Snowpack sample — Snodgrass Mountain, Crested Butte, Colorado (2/4/25, 12:06 PM MST)
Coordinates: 38.923, -106.968
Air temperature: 35 °F
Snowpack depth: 80 cm
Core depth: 80 cm
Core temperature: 32 °F
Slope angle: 14°, slope face: 78°
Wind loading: low
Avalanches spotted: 0
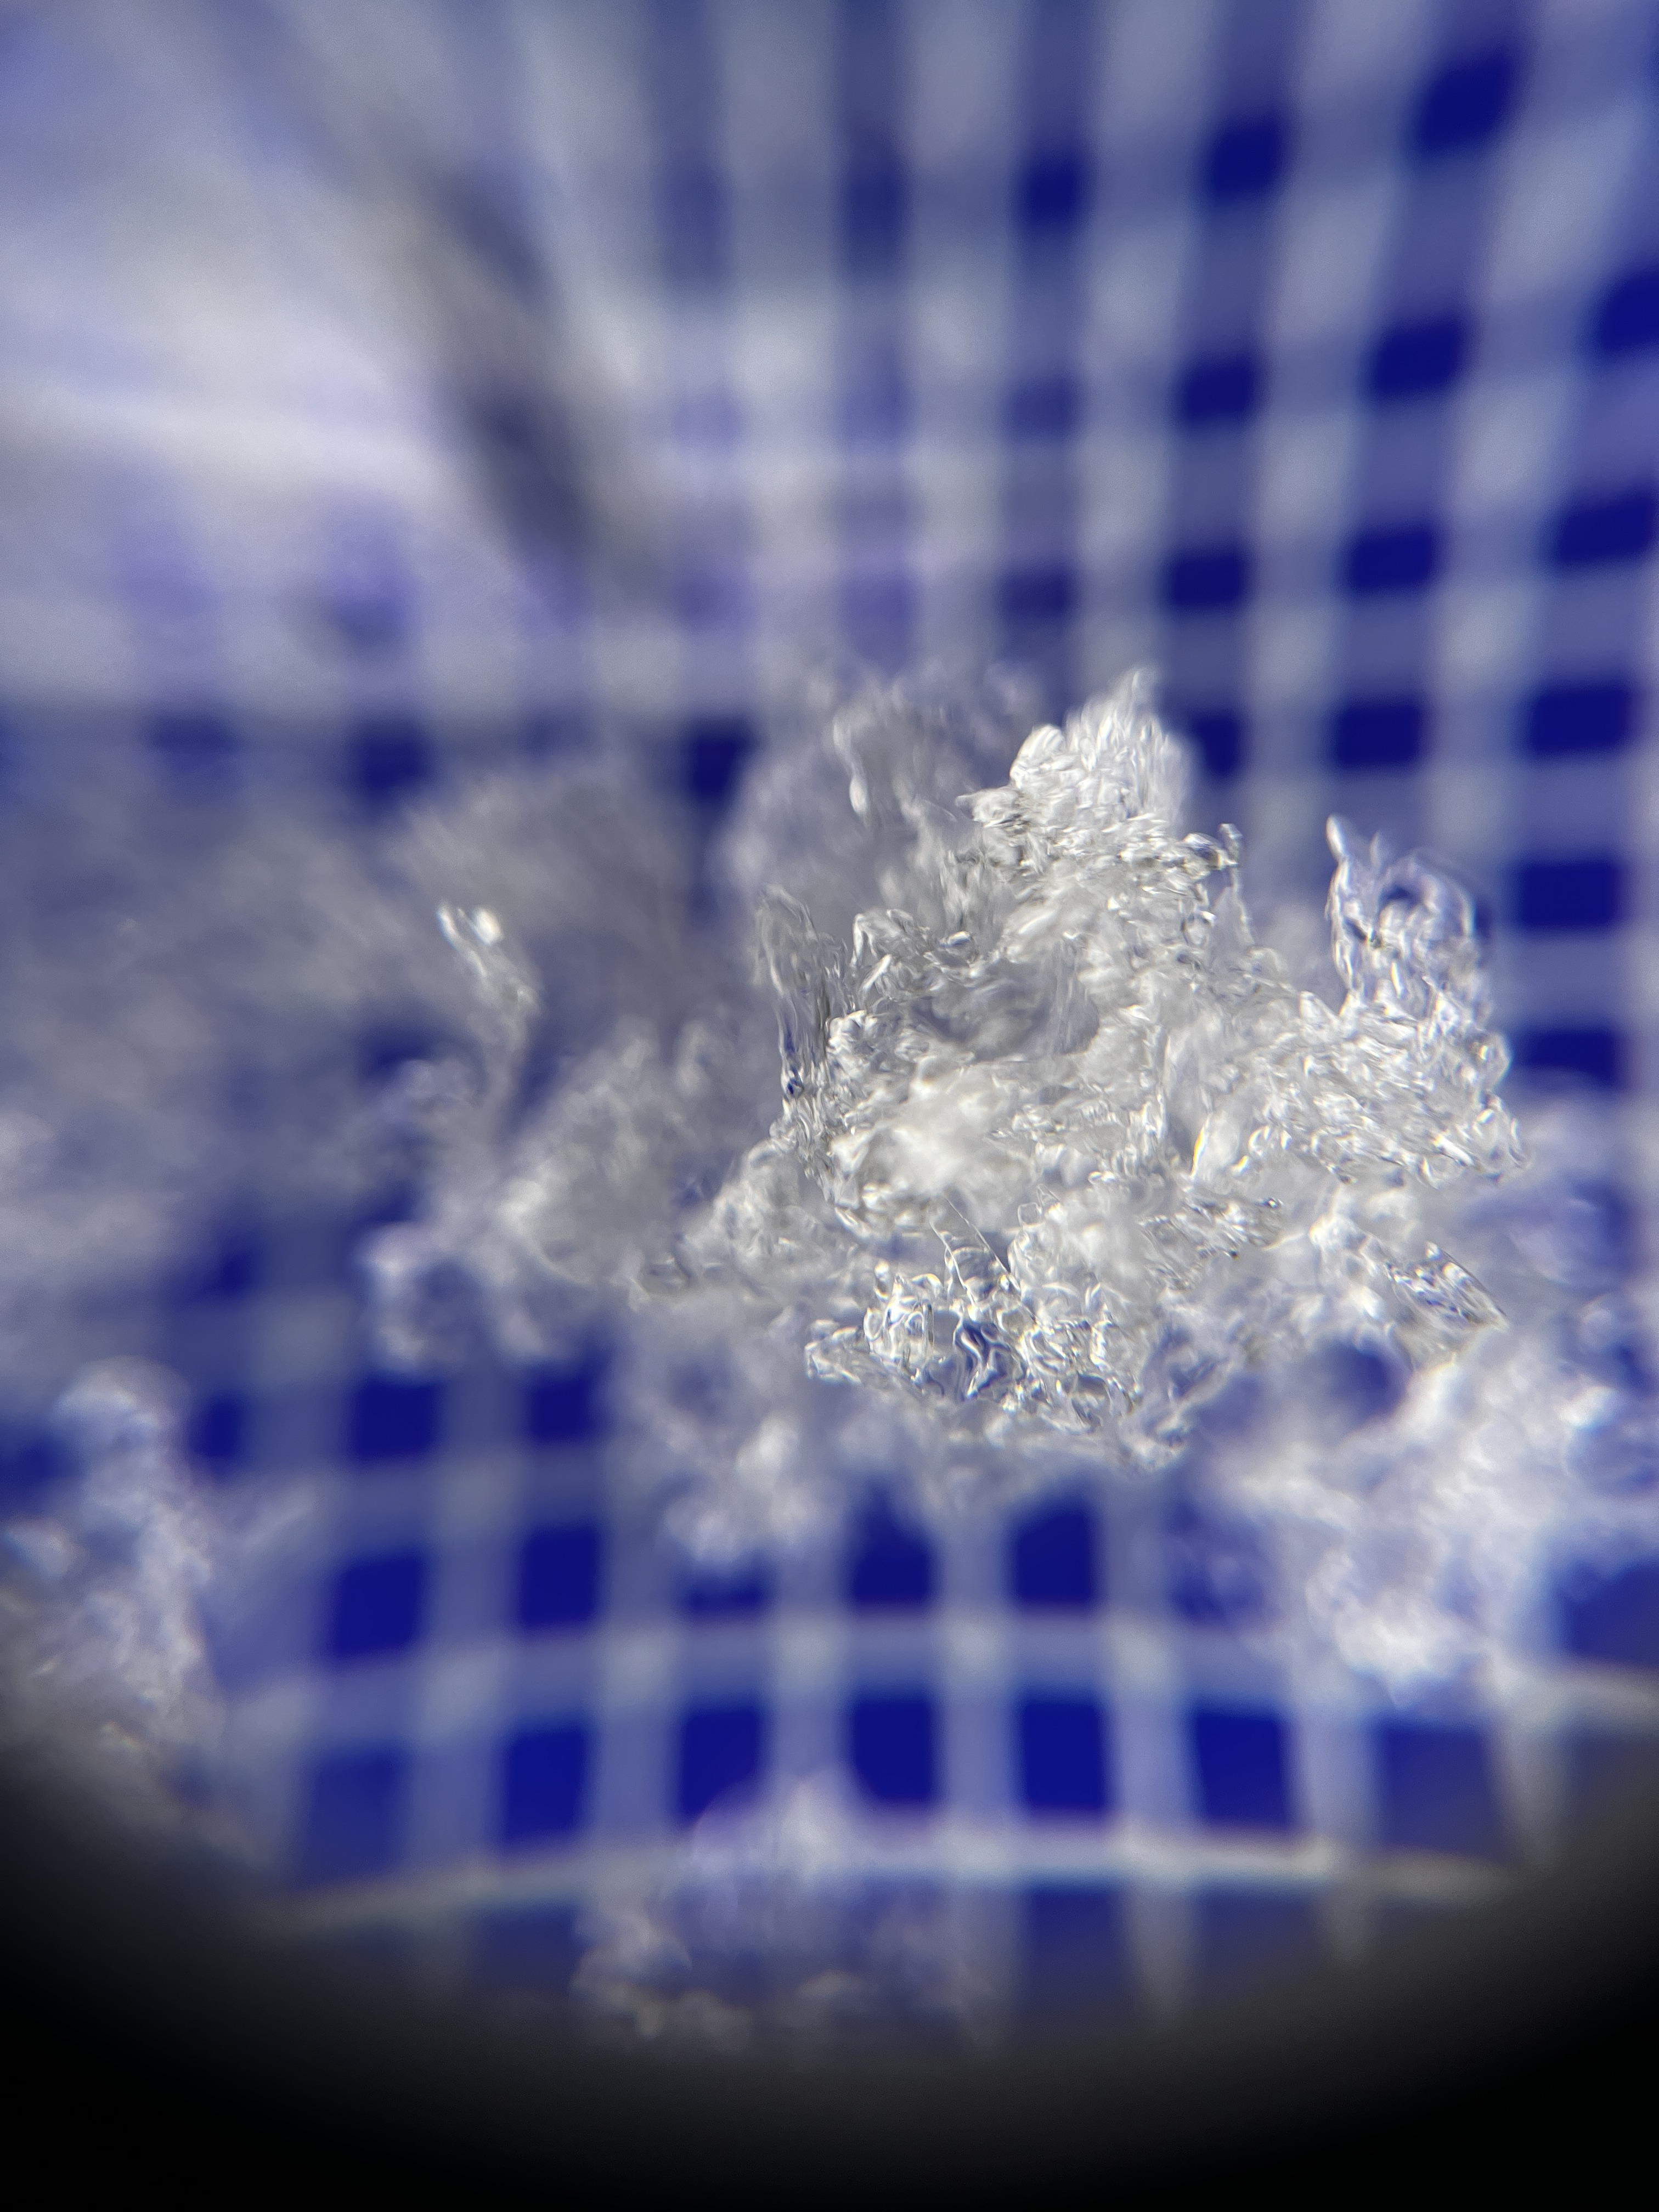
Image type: magnified_profile
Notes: No avalanches nearby, unusually warm weather for the last month reported by residents, Collected 25 yards from treeline